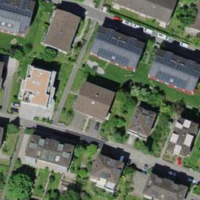
EUNIS habitat code: 55
Species observed at this site:
Aster amellus
Cotinus coggygria
Calamagrostis epigejos